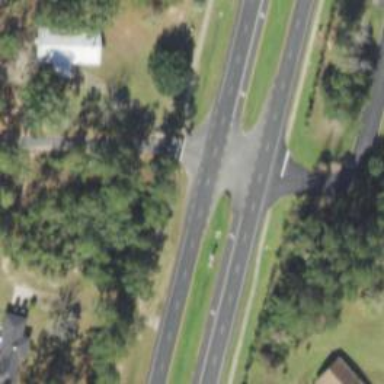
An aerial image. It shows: Uncontrolled road crossing with marked lines.